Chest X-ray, AP view. Patient: 58 years old, sex M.
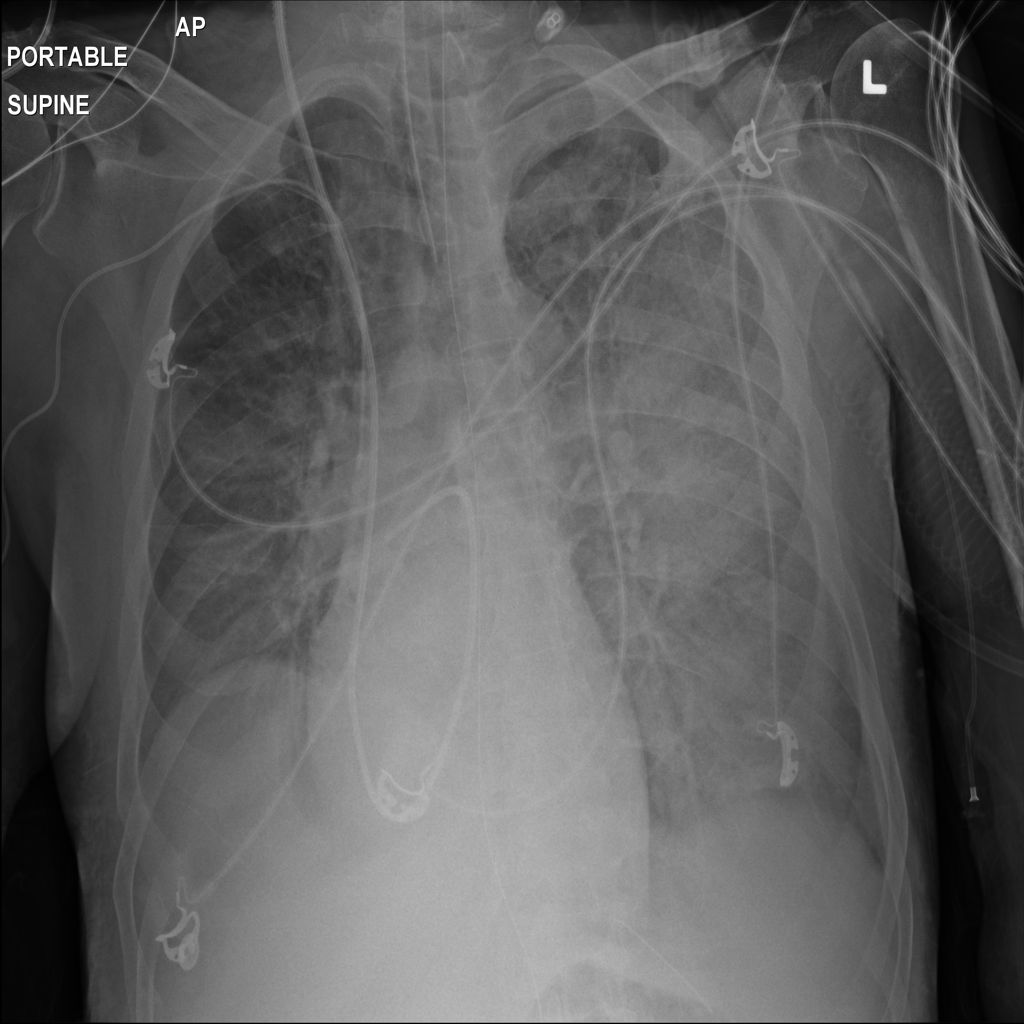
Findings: Consolidation